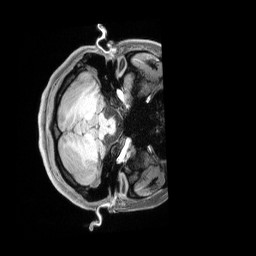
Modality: T1w
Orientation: axial
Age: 20
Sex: female
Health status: healthy
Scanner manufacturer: siemens
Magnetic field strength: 3 T
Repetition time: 2.4 s
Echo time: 0.00228 s